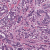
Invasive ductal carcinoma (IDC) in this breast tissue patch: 1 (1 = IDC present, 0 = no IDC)